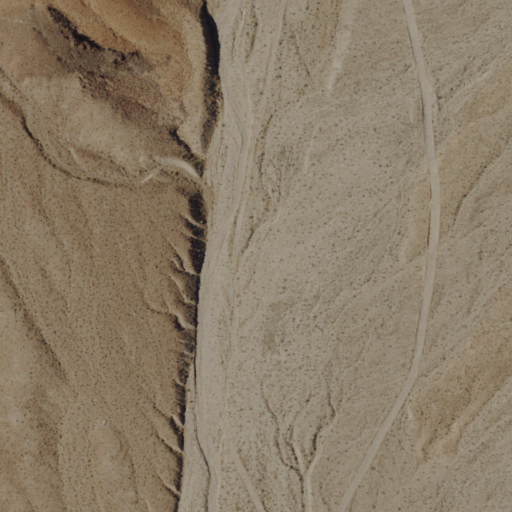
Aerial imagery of valley in Nevada named Paymaster Canyon containing only shrub